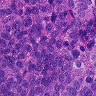
Metastatic tissue present: yes